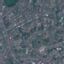
Land use / land cover: Residential